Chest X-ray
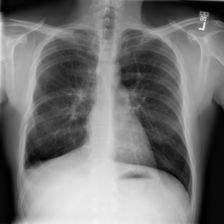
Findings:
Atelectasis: negative
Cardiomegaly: negative
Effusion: negative
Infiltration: negative
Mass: negative
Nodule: negative
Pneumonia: negative
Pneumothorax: negative
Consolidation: negative
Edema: negative
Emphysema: negative
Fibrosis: negative
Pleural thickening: negative
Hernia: negative